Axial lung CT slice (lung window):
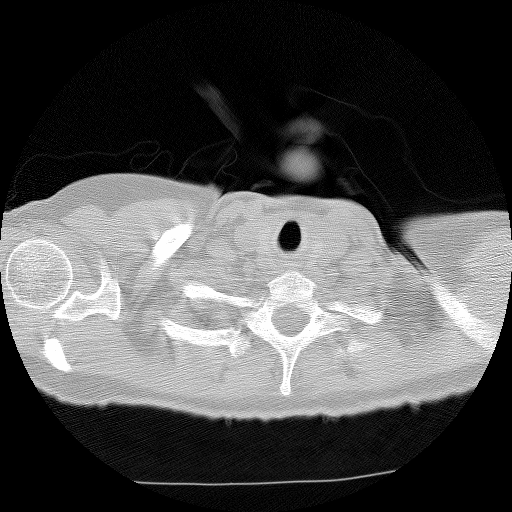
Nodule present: no